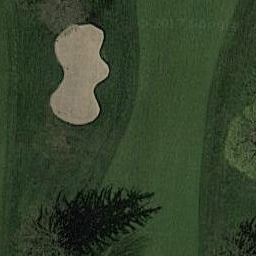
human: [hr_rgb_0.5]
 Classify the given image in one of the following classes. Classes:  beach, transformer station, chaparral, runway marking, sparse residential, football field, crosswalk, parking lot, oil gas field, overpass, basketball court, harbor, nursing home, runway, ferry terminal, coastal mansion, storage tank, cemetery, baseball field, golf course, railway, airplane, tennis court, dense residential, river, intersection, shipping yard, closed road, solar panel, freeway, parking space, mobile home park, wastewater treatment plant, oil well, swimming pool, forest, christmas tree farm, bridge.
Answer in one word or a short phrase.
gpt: golf course